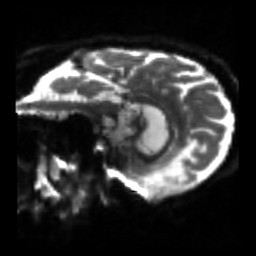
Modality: sbref
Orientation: sagittal
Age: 64
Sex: female
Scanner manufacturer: siemens
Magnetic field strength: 3 T
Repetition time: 4.71 s
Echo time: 0.0906 s